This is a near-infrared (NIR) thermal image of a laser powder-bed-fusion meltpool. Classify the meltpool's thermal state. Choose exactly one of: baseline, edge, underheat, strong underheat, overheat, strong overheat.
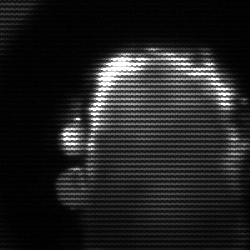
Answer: baseline